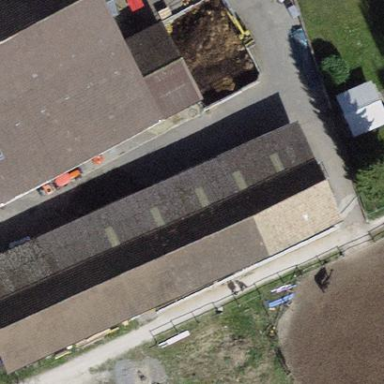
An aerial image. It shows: Stable.